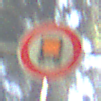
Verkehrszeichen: VerbotKennzeichnungspflichtigeKraftfahrzeugeGefaehrlicheGueter
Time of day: MorningAfternoon
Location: Outdoor (Nature)
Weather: Clear
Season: NotSpecified
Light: Natural